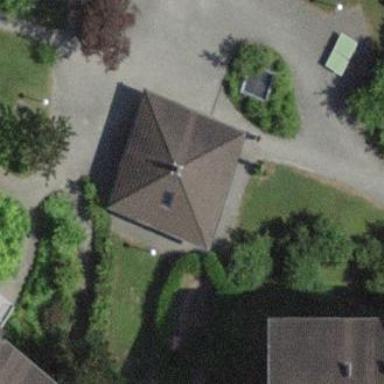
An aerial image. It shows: View of roof of building.